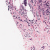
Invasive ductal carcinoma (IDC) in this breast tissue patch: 1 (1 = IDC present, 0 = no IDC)